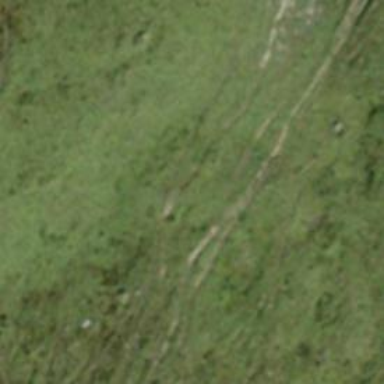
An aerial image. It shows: Path on the ground.